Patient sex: M
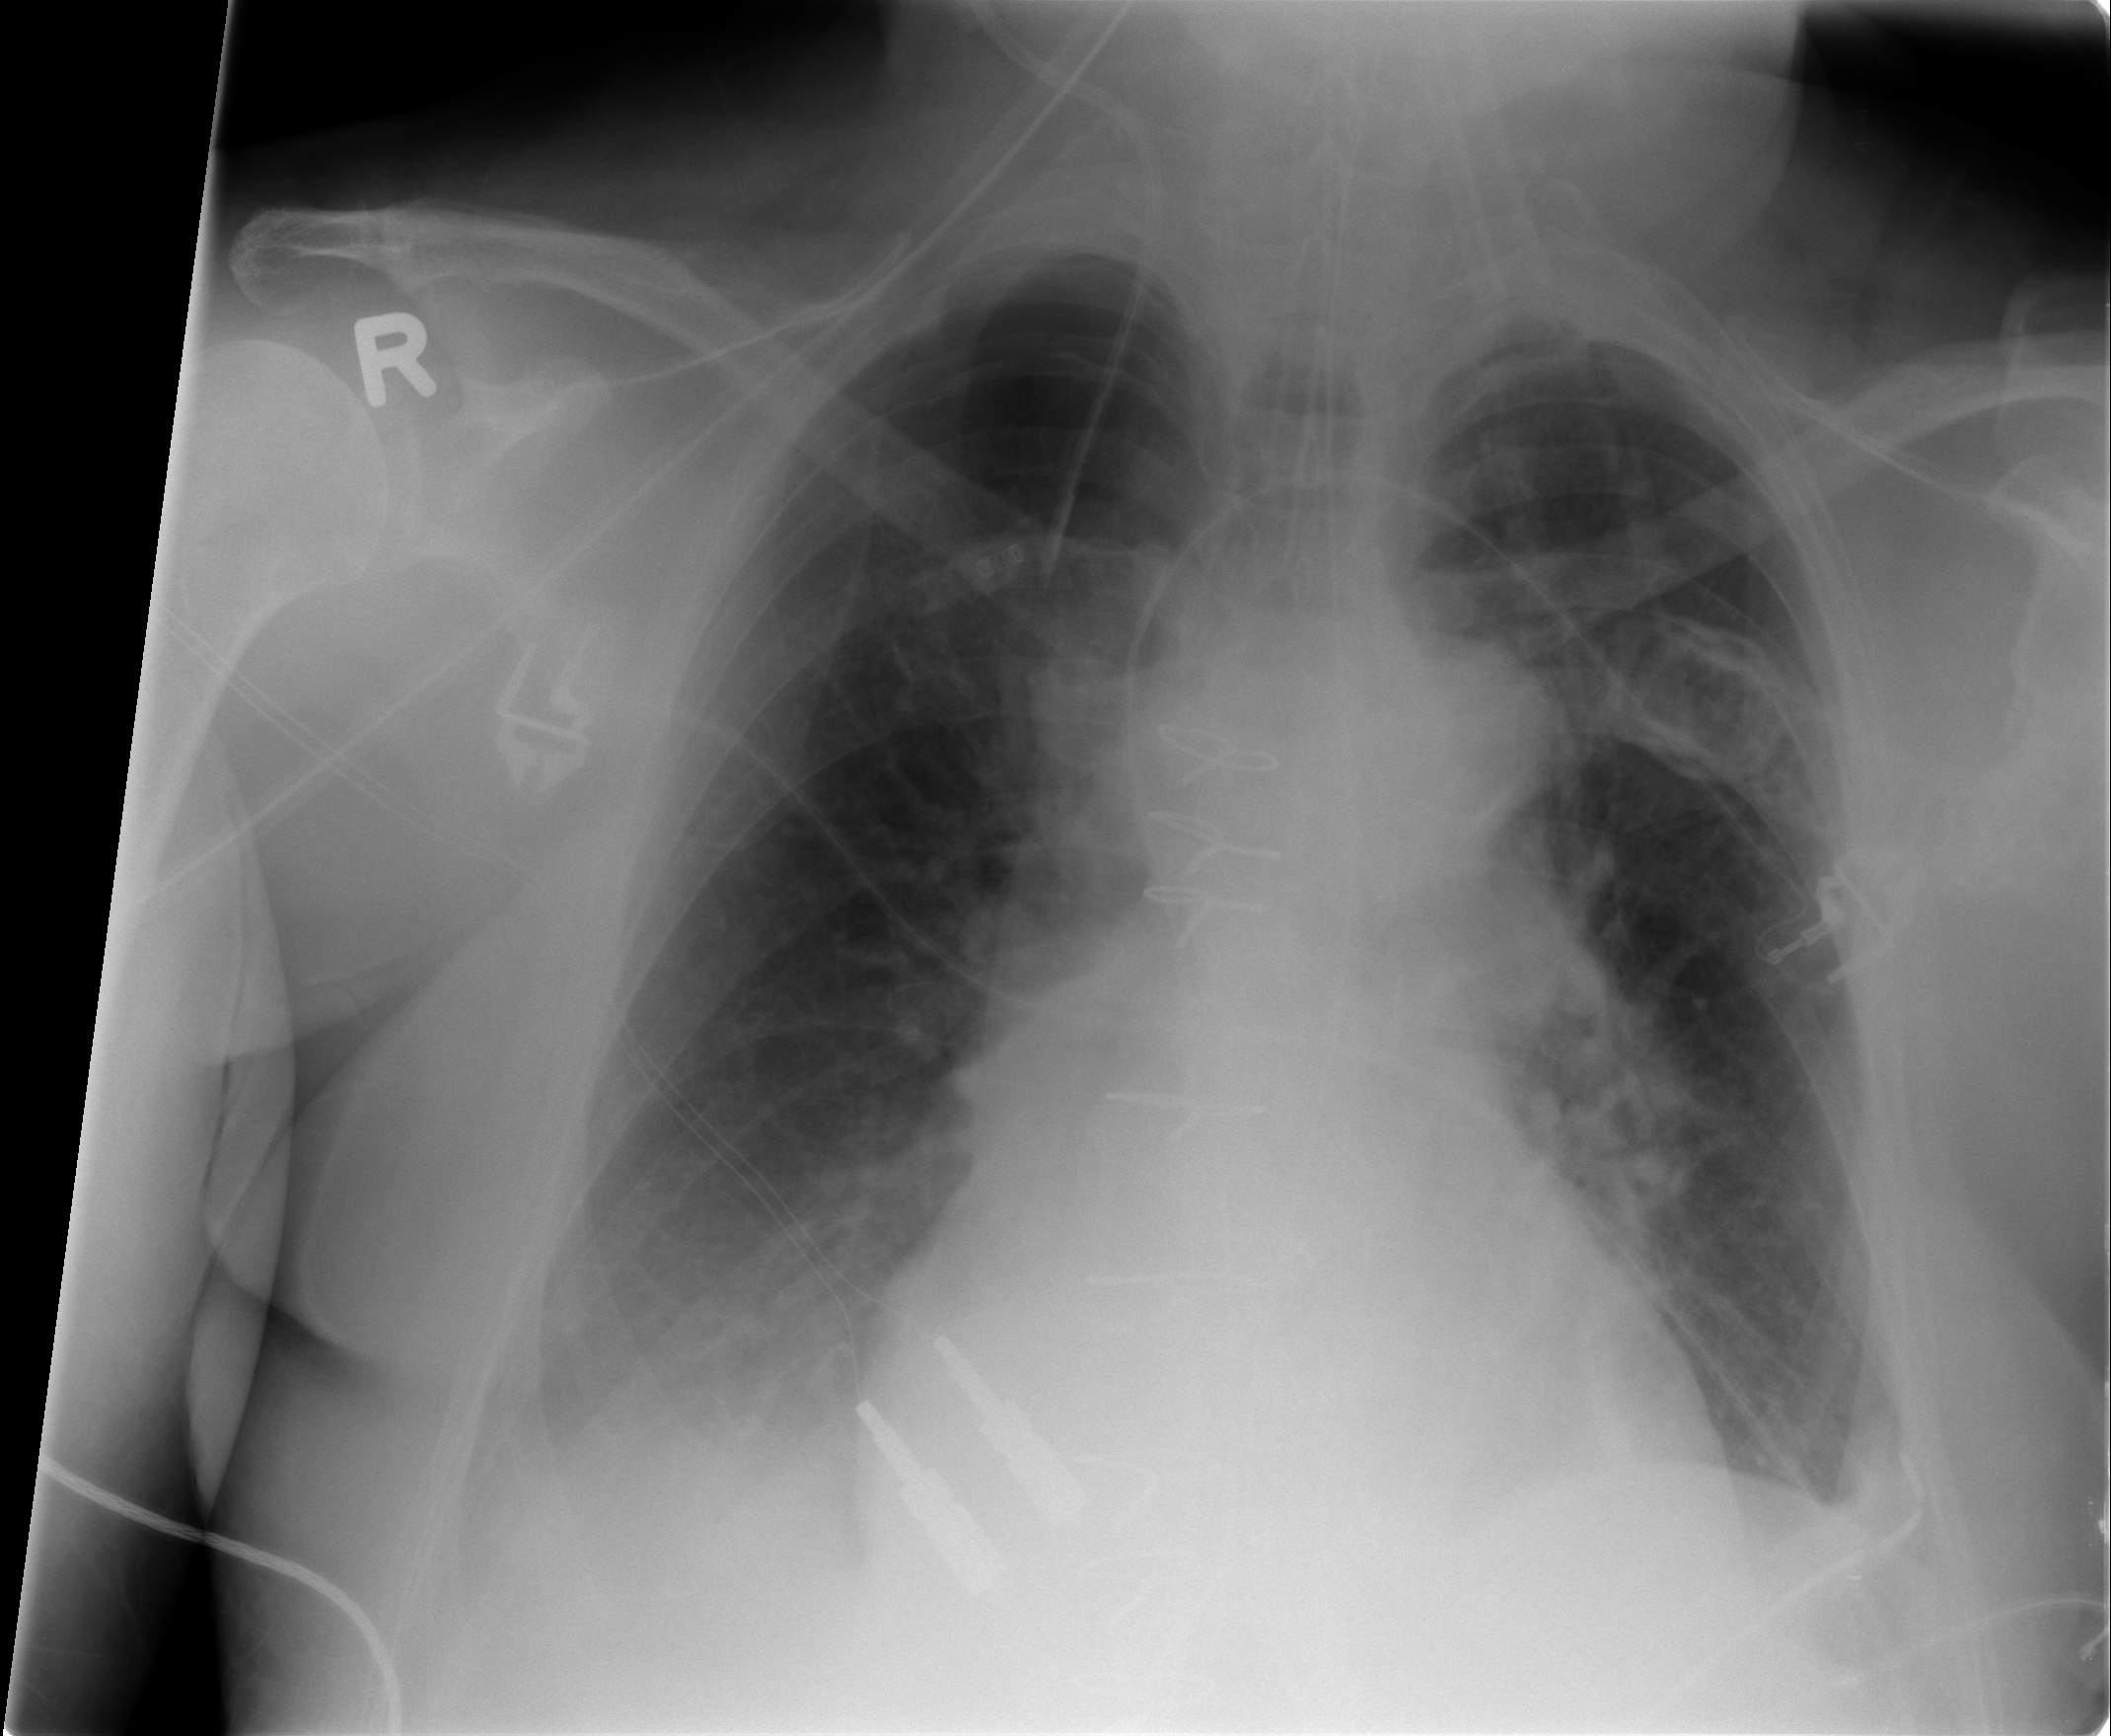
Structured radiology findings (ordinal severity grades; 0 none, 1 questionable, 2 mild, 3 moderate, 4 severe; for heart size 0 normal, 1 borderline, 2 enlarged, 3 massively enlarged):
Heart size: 0
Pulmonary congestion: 1
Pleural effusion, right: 2
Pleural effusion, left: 0
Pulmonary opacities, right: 0
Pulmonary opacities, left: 0
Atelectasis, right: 1
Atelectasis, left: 2